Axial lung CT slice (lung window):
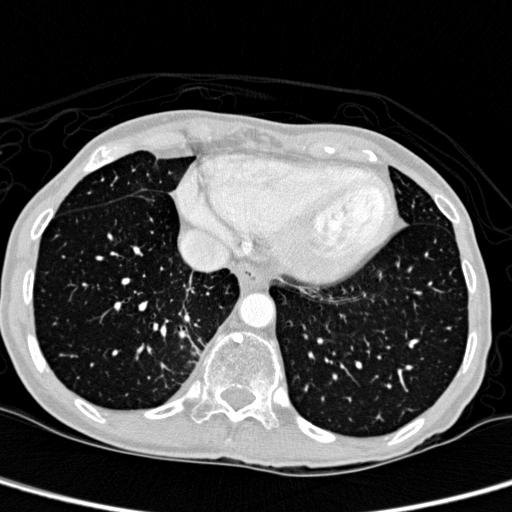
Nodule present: no